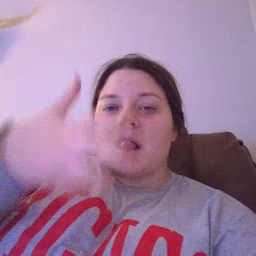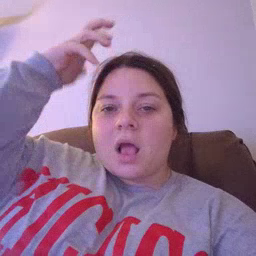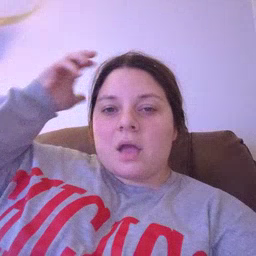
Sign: lion